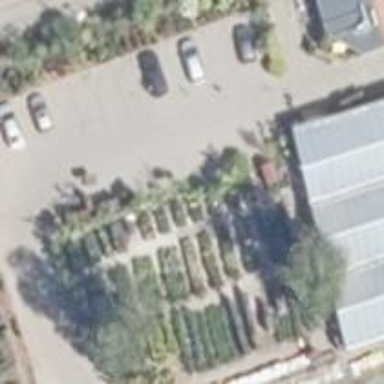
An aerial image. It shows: Garden center.